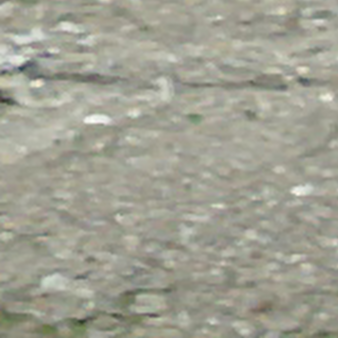
Label: other